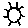
Label: sun